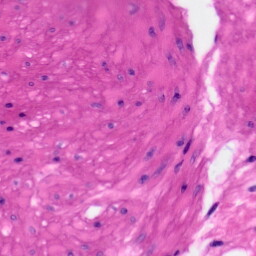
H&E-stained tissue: Skin